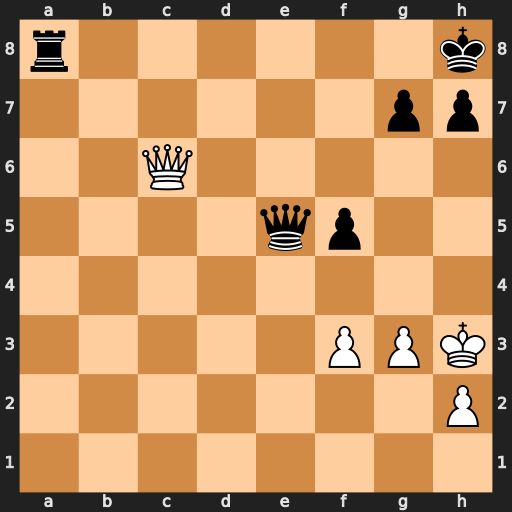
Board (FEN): r6k/6pp/2Q5/4qp2/8/5PPK/7P/8
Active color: w
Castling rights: -
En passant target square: -
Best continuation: Qxa8+ Qb8 Qxb8#